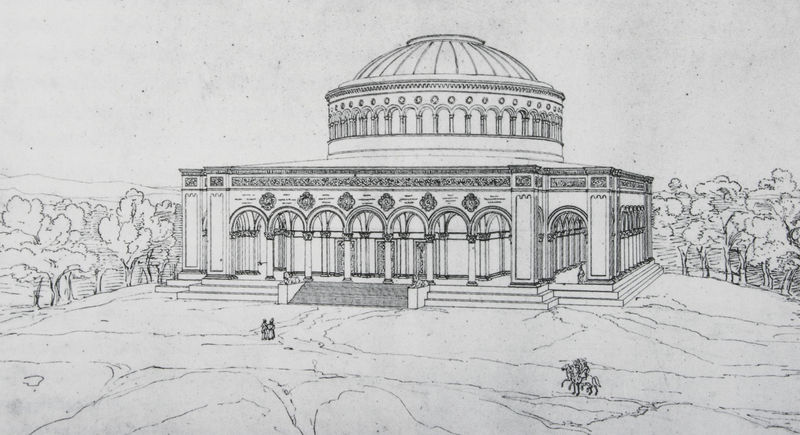
Titel: Ruhmeshalle, Vorentwurf
Künstler: Friedrich von Gärtner
Standort: München
Institution: Architekturmuseum der Technischen Universität
Schlagwörter: baum, himmel, bäume, frauen, landschaft, menschen, männer, schwarz, skizze, straße, säule, säulen, zeichnung, gebäude, park, weg, architektur, natur, kirche, personen, wald, pferd, pferde, reiter, aussicht, ansicht, bogen, fassade, fassaden, grafik, platz, rundbogen, kuppel, treppe, treppen, stufe, stufen, halle, bögen, eingang, kolonnade, moschee, palast, bleistift, entwurf, arkaden, fries, portal, gesims, löwen, tempel, entwurfszeichnung, quadrat, wals, architekturzeichnung, gänge, narthex, rotunde, vorhalle, walhalla, szizze, medaillons, ntwurf, größe, zzeichnung, böge, terppen, treppne